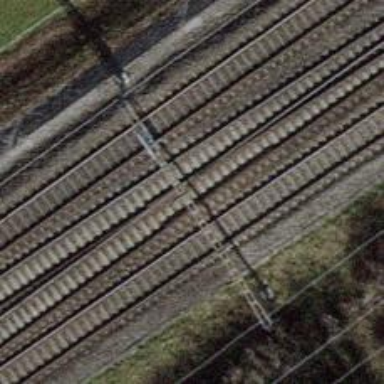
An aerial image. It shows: Single-track electrified railway siding with contact line.